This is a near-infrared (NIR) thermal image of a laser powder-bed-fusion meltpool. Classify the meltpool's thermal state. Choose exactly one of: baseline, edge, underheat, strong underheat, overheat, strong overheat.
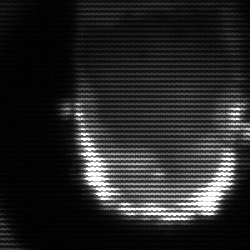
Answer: baseline